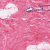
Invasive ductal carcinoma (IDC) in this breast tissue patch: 0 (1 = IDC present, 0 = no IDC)